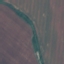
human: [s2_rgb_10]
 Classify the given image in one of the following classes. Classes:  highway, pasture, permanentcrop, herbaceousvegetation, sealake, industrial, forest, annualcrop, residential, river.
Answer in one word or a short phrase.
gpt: AnnualCrop